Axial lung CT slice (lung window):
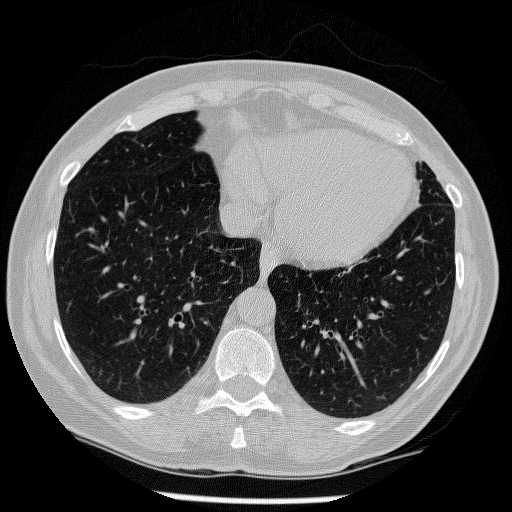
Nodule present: no